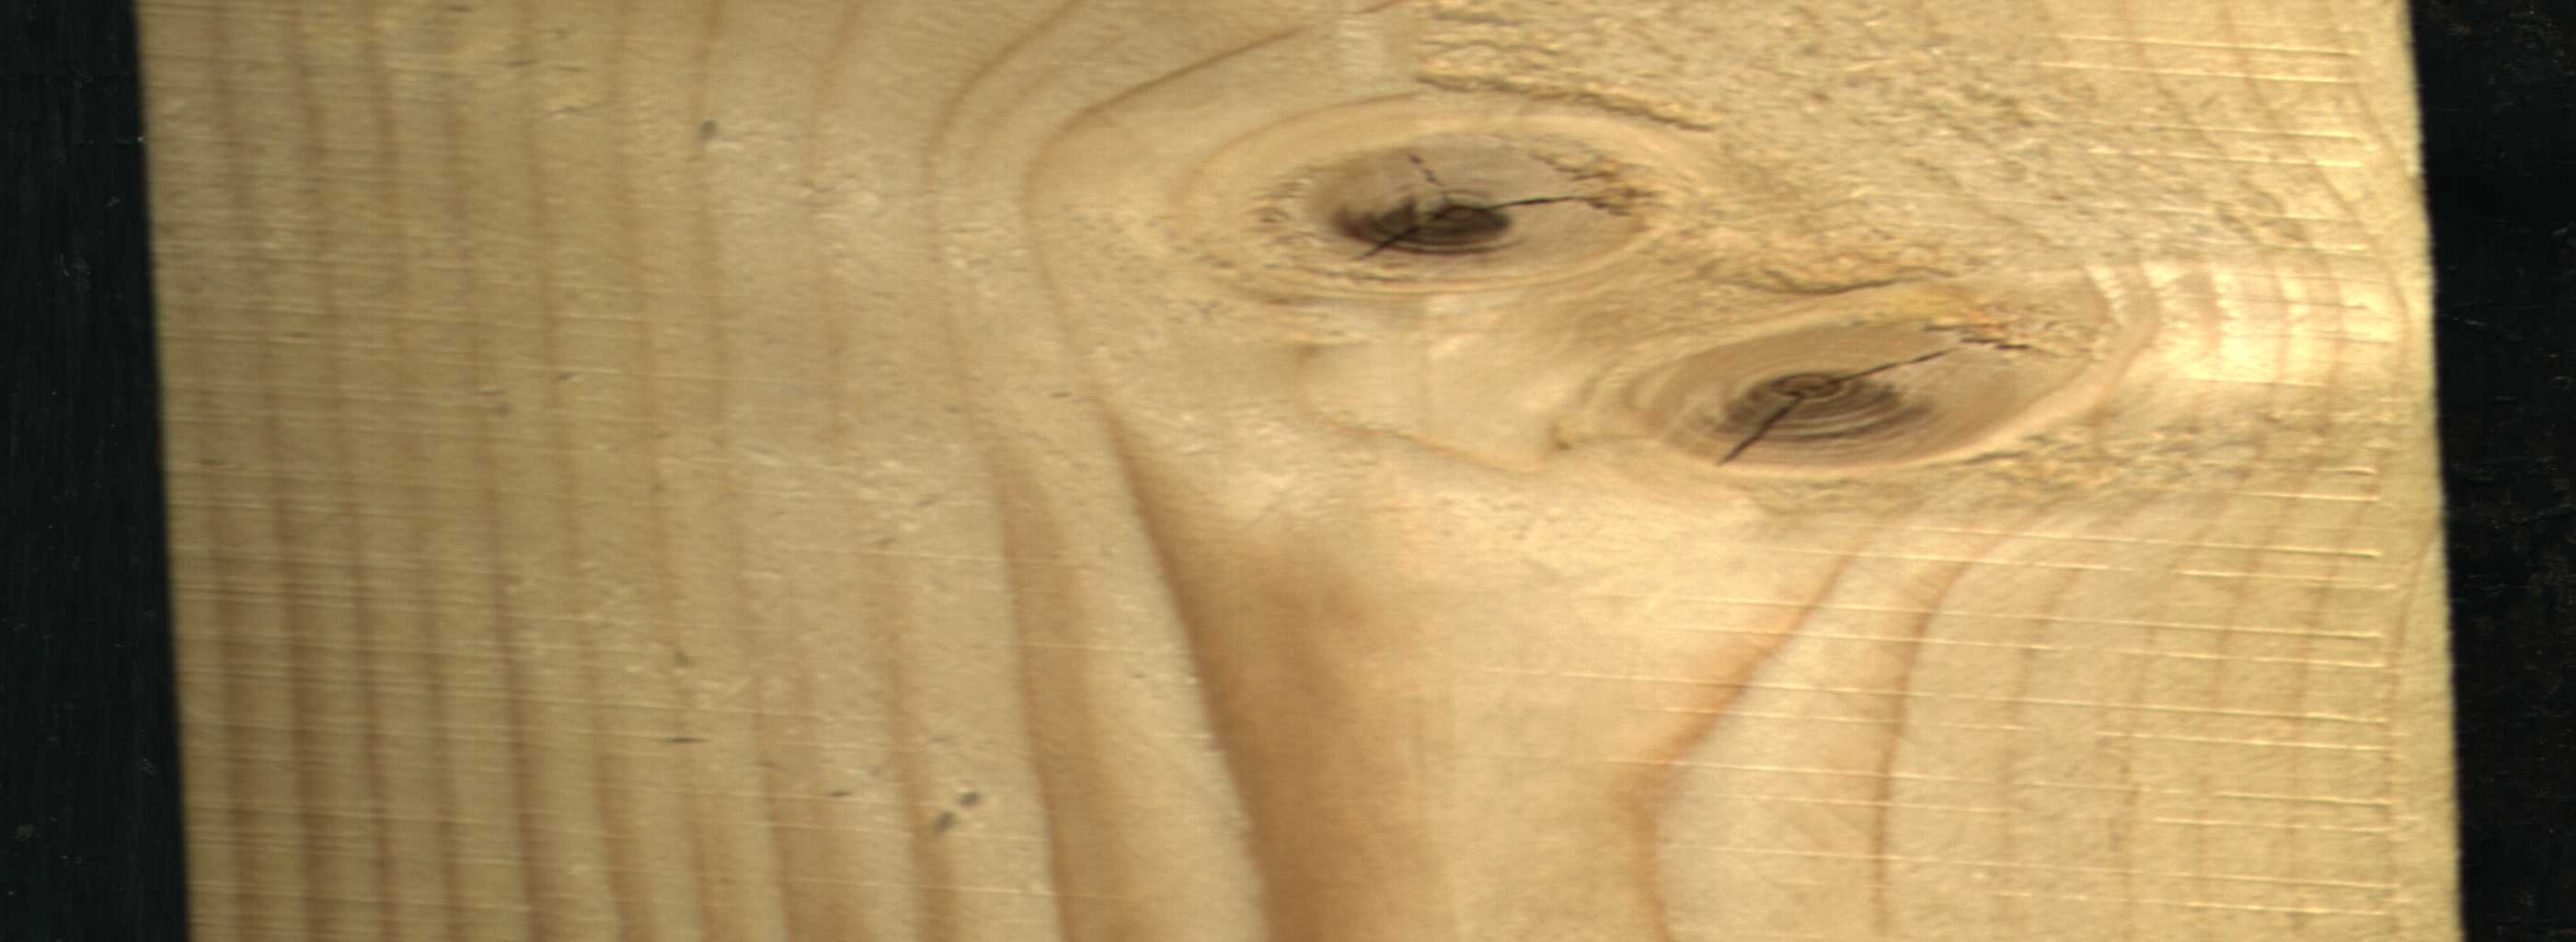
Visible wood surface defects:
knot_with_crack
knot_with_crack